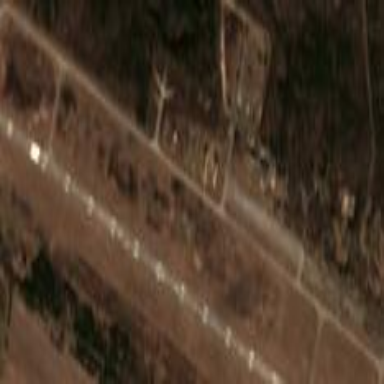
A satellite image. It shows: Concrete taxiway at the airport.